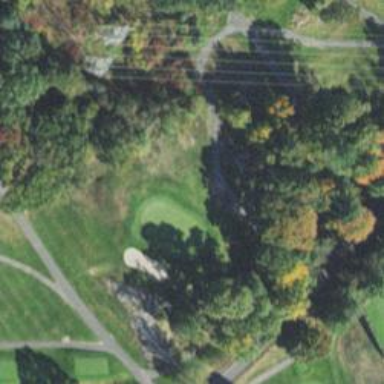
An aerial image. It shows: View of golf hole.